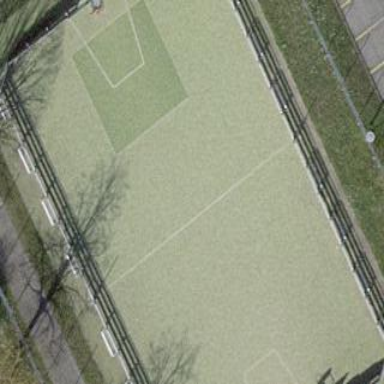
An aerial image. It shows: Soccer pitch for leisure land activities.